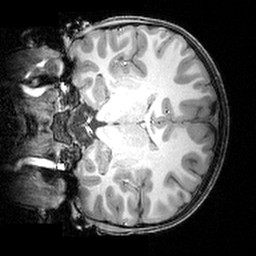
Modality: T1w
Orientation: coronal
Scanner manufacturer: siemens
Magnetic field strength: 3 T
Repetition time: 1.9 s
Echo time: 0.00397 s